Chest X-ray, AP view. Patient: 32 years old, sex M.
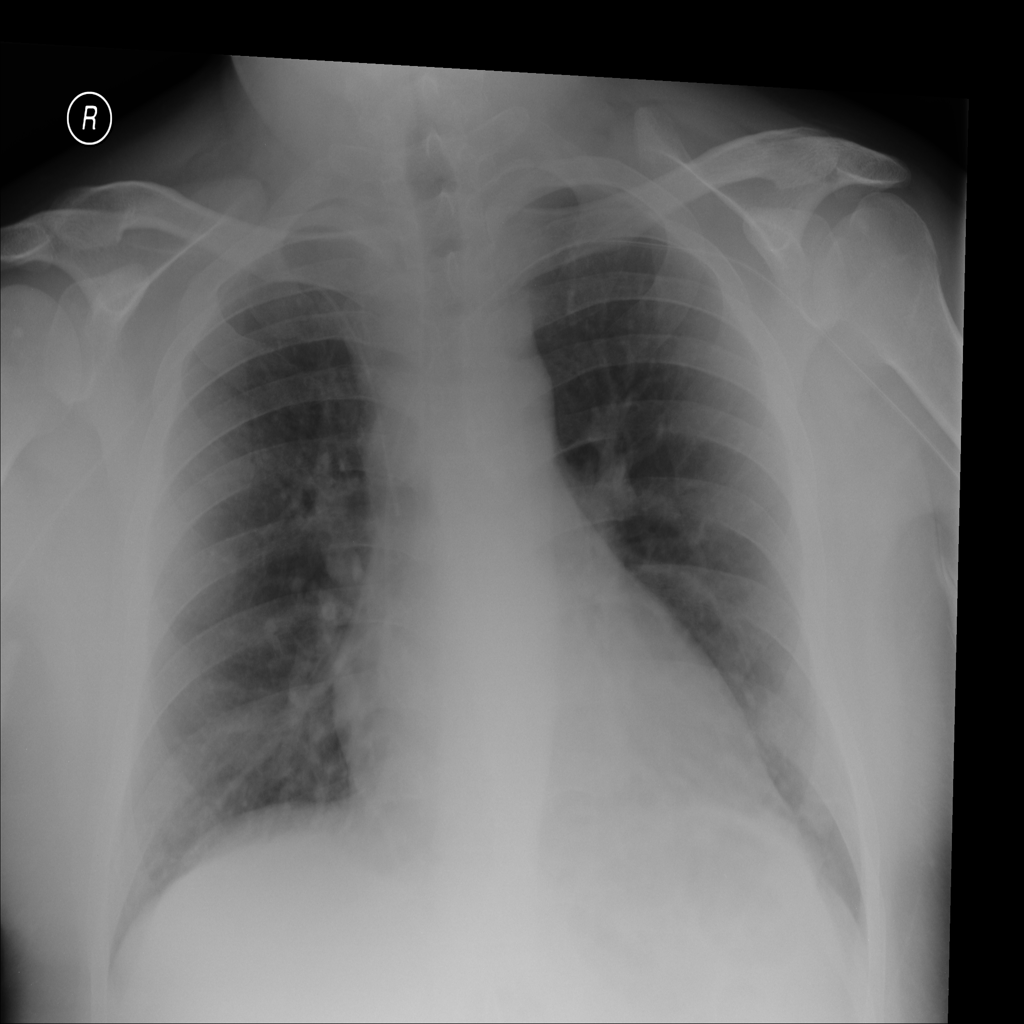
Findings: No Finding